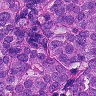
Metastatic tissue present: yes